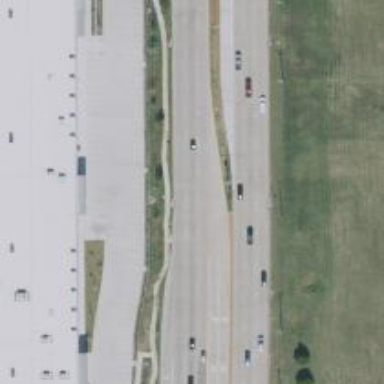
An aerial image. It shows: Primary road with asphalt surface.